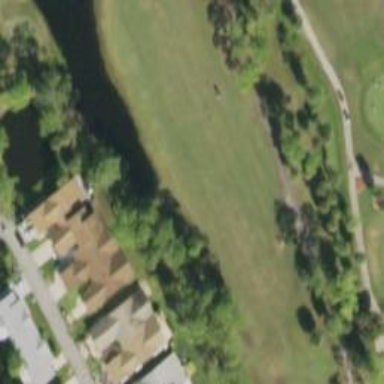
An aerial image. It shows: View of golf hole.